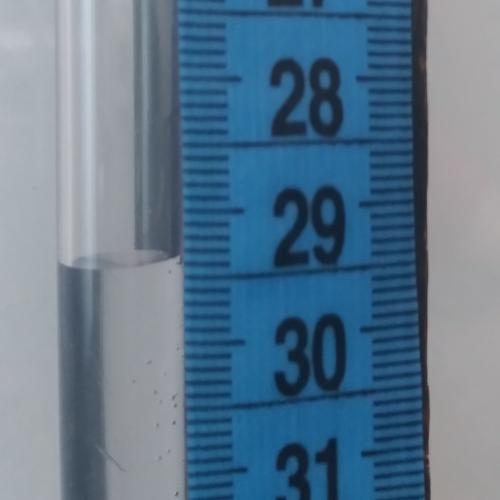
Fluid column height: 29.4 cm